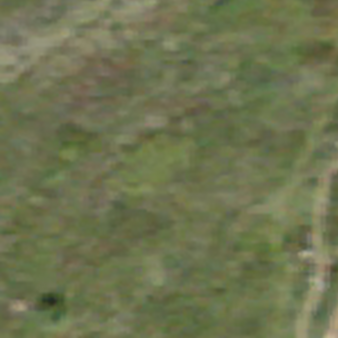
Label: other